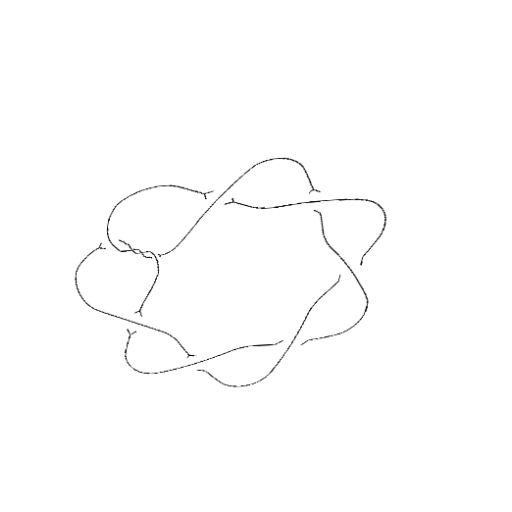
Crossing number: 10